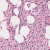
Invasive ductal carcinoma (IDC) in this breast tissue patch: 1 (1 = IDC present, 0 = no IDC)